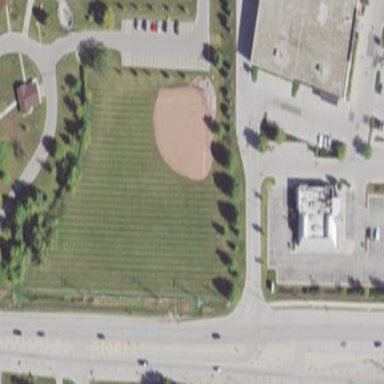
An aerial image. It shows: Baseball pitch for leisure land activities.